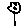
Label: flower